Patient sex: M
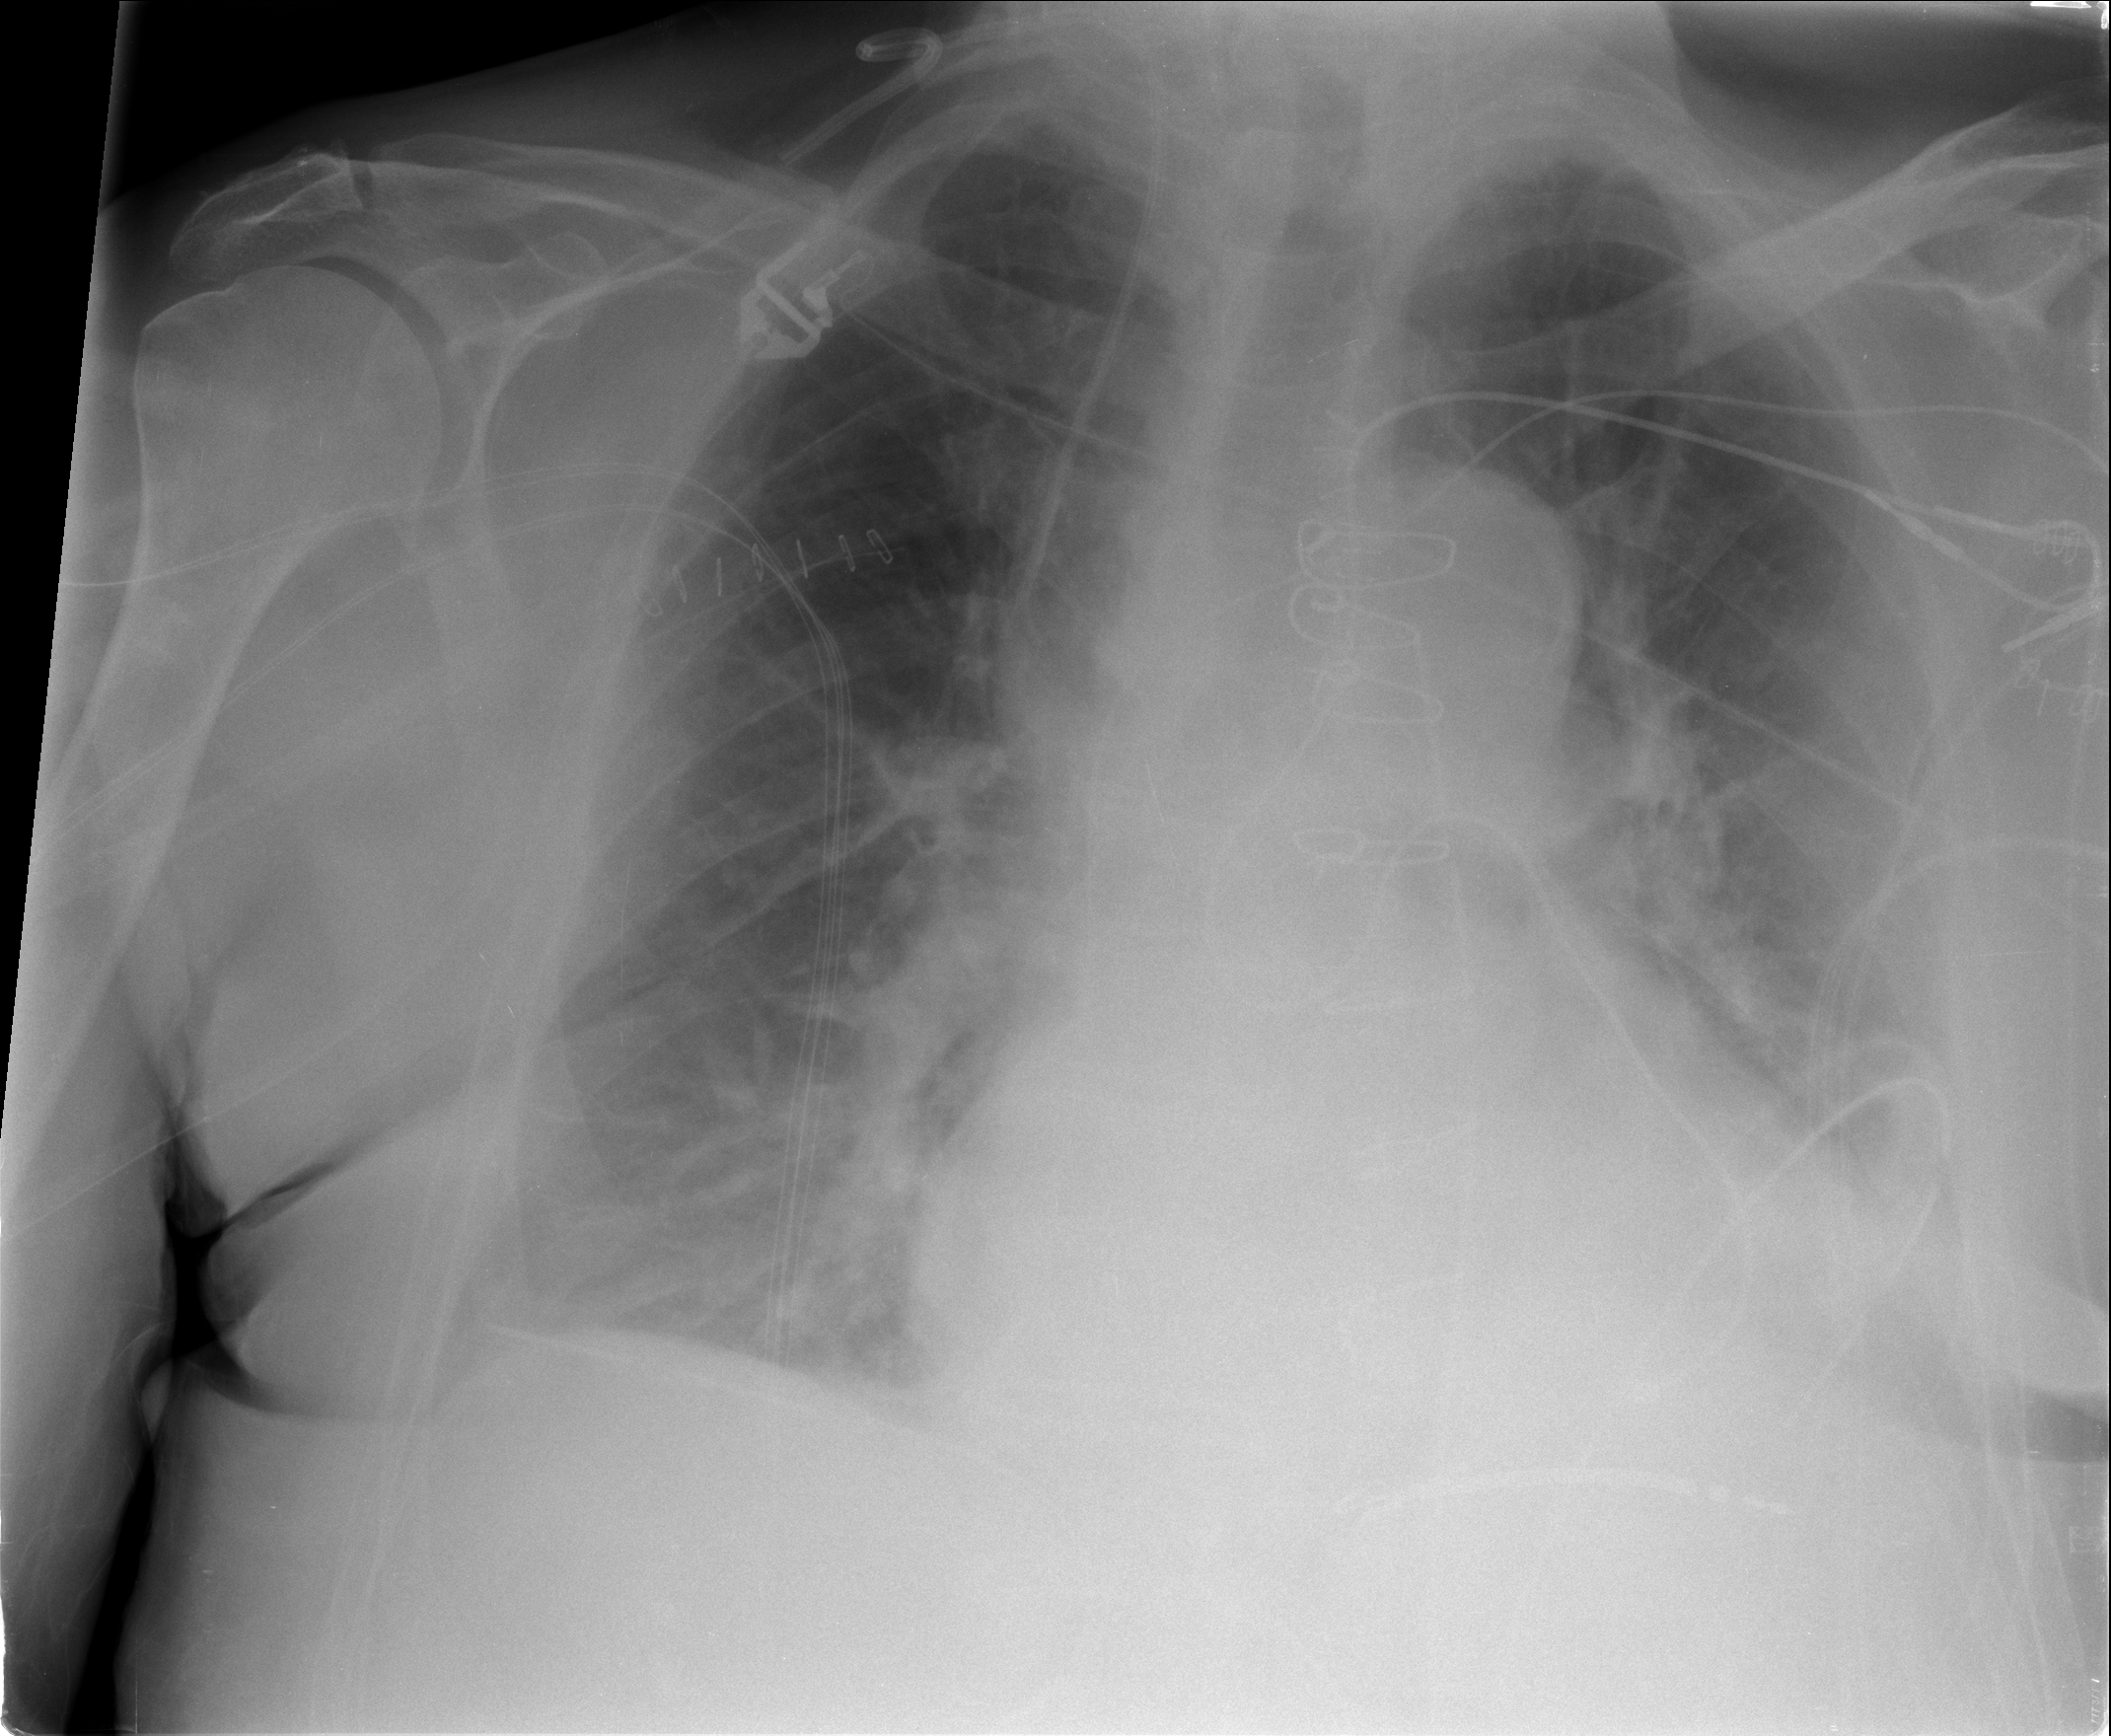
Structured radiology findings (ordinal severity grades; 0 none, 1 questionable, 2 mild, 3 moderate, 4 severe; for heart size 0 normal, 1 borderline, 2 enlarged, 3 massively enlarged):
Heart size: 2
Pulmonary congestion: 2
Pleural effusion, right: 1
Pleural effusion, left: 2
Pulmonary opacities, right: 0
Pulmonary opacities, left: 0
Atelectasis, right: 2
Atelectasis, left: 2